Question: For one of my projects I am switching from Galleria to Fotorama.io in order to display a presentation. Basically I show slides that are exported from a presentation software.
Fotorama looks great so far, and the thumbnails offer a good way to navigate across the different slides but I am trying to add an additional navigation/control bar with useful buttons to move to the first image, previous, next and last image as well as displaying a progress bar and slide number.
Unfortunately I could not find a way to modify the current theme or layout, so I will appreciate if someone can suggest ideas on how to change the default theme to add an additional bar to the bottom of the player.
What I need is just to keep the player with 100% width but instead of 100% height (because this player will be embedded in other pages) I need to put a small horizontal div at the bottom (let's say 40px) to add the control bar. Here is an example showing the control bar DIV I want to add.

Looking the generated source code I am under the impression that it should be added below fotorama__nav-wrap div.
Any ideas how to proceed?
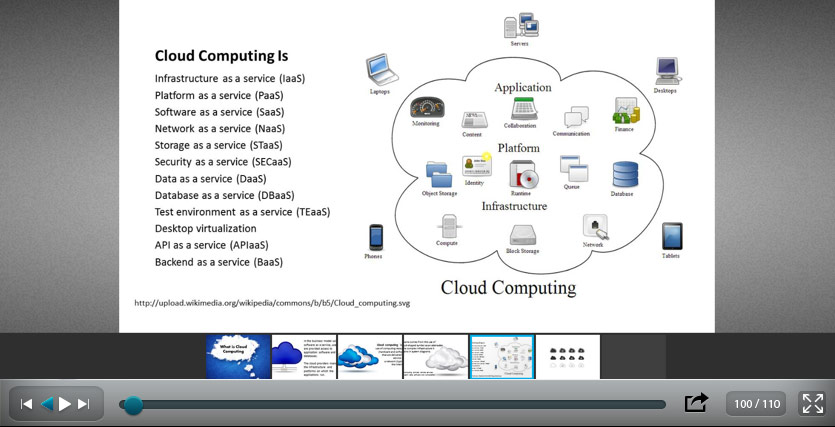
Answer: Put your control bar under the fotorama:
'''
<div class="fotorama" data-auto="false">
<img src="1.jpg">
<img src="2.jpg">
</div>
<div class="fotorama-control"></div>
'''
Initialize fotorama and append '.fotorama-control' after '.fotorama__nav':
'''
$('.fotorama')
// Initialize
.fotorama()
.each(function () {
// Append the .fotorama-control to the fotorama
$('.fotorama__nav', this).after(
$(this)
.next('.fotorama-control')
.show()
);
});
'''
Add styles:
'''
.fotorama__nav {
/* Lie to the fotorama about nav height to reserve space for your controls */
/* thumbheight + thumbmargin * 2 + controlheight = 64 + 2 * 2 + 40 = 108 */
height: 108px;
}
.fotorama__nav:after,
.fotorama__nav:before {
/* Restore shadows height */
/* controlheight */
bottom: 40px;
}
.fotorama-control {
/* controlheight */
height: 40px;
/* -controlheight */
margin-top: -40px;
position: relative;
z-index: 10;
display: none;
background-color: red; /* just for debugging */
}
'''
Fiddle: <URL>